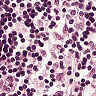
Metastatic tissue present: no